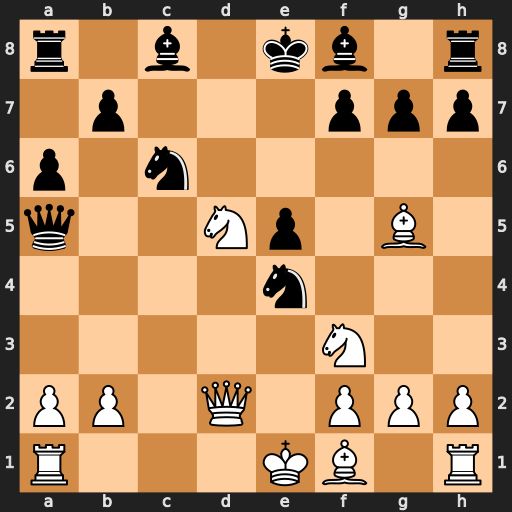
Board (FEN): r1b1kb1r/1p3ppp/p1n5/q2Np1B1/4n3/5N2/PP1Q1PPP/R3KB1R
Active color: w
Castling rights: KQkq
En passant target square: -
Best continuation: Qxa5 Nxa5 Nc7+